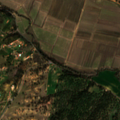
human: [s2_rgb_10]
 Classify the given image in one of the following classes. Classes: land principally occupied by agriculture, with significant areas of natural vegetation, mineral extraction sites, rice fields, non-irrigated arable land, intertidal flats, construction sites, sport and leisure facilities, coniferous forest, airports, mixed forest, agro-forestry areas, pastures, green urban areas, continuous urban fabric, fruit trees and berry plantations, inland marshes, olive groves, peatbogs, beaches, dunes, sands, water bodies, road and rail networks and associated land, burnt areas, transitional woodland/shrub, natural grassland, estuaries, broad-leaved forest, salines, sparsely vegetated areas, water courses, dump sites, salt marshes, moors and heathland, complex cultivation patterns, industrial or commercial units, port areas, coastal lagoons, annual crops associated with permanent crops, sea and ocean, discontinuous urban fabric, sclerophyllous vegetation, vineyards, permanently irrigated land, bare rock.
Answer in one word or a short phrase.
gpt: permanently irrigated land, rice fields, annual crops associated with permanent crops, agro-forestry areas